Question: I need to get a web page for the map of an area.
I am trying to do it with just having the image of the map for that area loaded onto the web page, locate the points just as you can see in my attached png-file and do more as I prefer with it.
Assuming there are basically 6 stations in that area as shown in the text file below,
'''
#
# some sensor network
#
SN.field_x = 5000
SN.field_y = 2000
SN.numNodes = 6
# Name: station1 type: antenna1
SN.node[0].xCoor = 1000
SN.node[0].yCoor = 800
# Name: station2 type: antenna1
SN.node[1].xCoor = 2000
SN.node[1].yCoor = 808
# Name: station3 type: antenna2
SN.node[2].xCoor = 1800
SN.node[2].yCoor = 743
# Name: station4 type: antenna2
SN.node[3].xCoor = 2061
SN.node[3].yCoor = 747
# Name: station5 type: antenna3
SN.node[4].xCoor = 2325
SN.node[4].yCoor = 753
# Name: station6 type: antenna3
SN.node[5].xCoor = 1689
SN.node[5].yCoor = 681
'''
I need to show these stations on the map with correct positioning based on the coordinate data from that text file.
I have to locate each of those points on the map(which is an image) based on those x & y coordinates. I tried to do this by hard-coding the x & y coord into the css script as pixels which gives me the page in that picture attached. But I need to get it loaded dynamically because those stations might be re-positioned in the future. Someone told me that I can use python which I have no idea how it works. Please I need your help on how I can go about this. Thanks.

The left and top pixel values are based on the x & y coord from the text file
'''
<head>
<title>MAP</title>
<style type="text/css">
#menu{width:2997px;height:1471px;background-image:url(Map.png)}
#menu a{position:absolute;height:10px;width:10px;}
a#a1{left:974.1px;top:409.3px;border:solid 2px #0099cc}
a#a2{left:1096.3px;top:404.1px;border:solid 2px #0099cc}
a#a3{left:901.7px;top:371.9px;border:solid 2px #0099cc}
a#a4{left:1030.7px;top:373.9px;border:solid 2px #0099cc}
a#a5{left:1162.8px;top:376.3px;border:solid 2px #0099cc}
a#a6{left:844.8px;top:340.7px;border:solid 2px #0099cc}
#menu a i{ visibility:hidden;}
</style></head>
<body>
<div id="menu">
<a id="a1"href="#"><i>Link 1</i></a>
<a id="a2"href="#"><i>Link 2</i></a>
<a id="a3"href="#"><i>Link 3</i></a>
<a id="a4"href="#"><i>Link 4</i></a>
<a id="a5"href="#"><i>Link 5</i></a>
<a id="a6"href="#"><i>Link 6</i></a>
</div></body>
'''
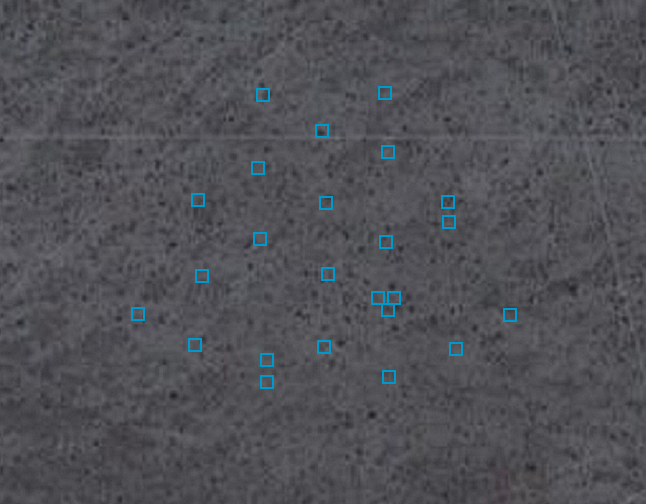
Answer: now I figured something out.. please have a look wether it is useful: (python script)
'''
from collections import defaultdict # a mapping for station number to points
class Point(object):
# der punkt mit xCoor yCoor
pass
class SN:
# the SN object in text file
node = defaultdict(Point)
# read the text file
textFileContent = open('IDoNotKnowYourTextFileName.txt').read()
# in the next line you need to trust the other person - it executes the textfile
# but only knowing SN
exec textFileContent in {'SN': SN}
# in the following lines you can output the html file you need:
print '''<head>
<title>MAP</title>
<style type="text/css">
#menu{width:2997px;height:1471px;background-image:url(Map.png)}
#menu a{position:absolute;height:10px;width:10px;}'''
for stationNumber, stationPoint in SN.node.items():
x = stationPoint.xCoor
y = stationPoint.yCoor
# sorry, but I could not get how you derive the x,y-positions from yout html
print 'a#a' + str(stationNumber) + '{left:' + str(x) + 'px;top:' + str(y) + 'px;border:solid 2px #0099cc}'
print '''
#menu a i{ visibility:hidden;}
</style></head>
<body>
<div id="menu">'''
'''